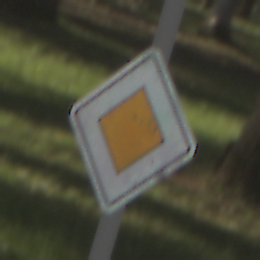
Verkehrszeichen: Vorfahrtsstrasse
Umgebung: Outdoor, Nature
Tageszeit: MorningAfternoon
Wetter: Clear
Licht: Natural
Jahreszeit: NotSpecified
Kontrast: HighContrast